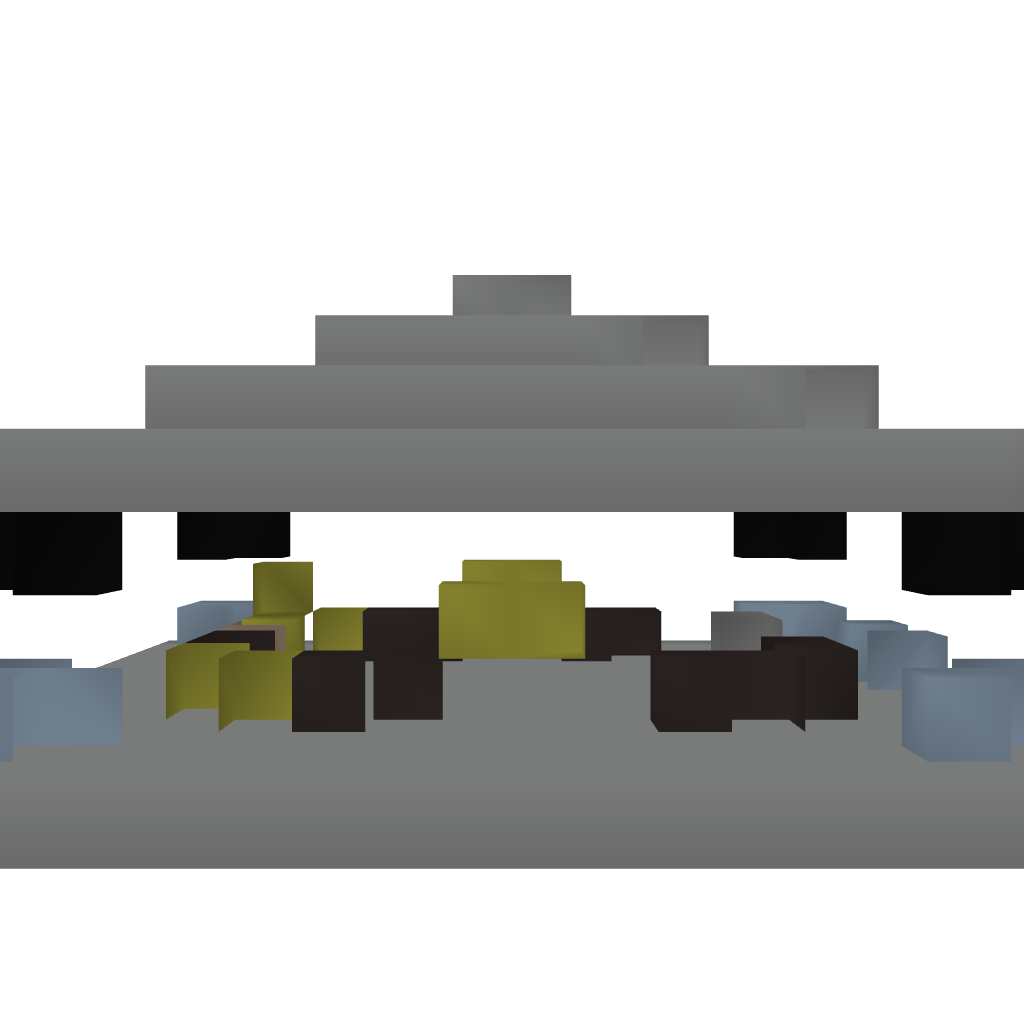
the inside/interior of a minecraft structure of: SmallHunt